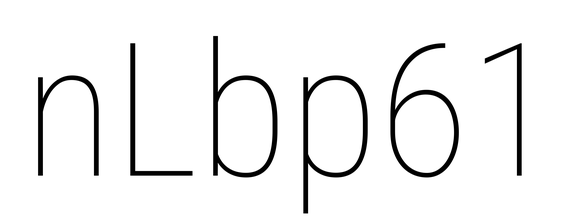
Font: Roboto_Condensed_Thin